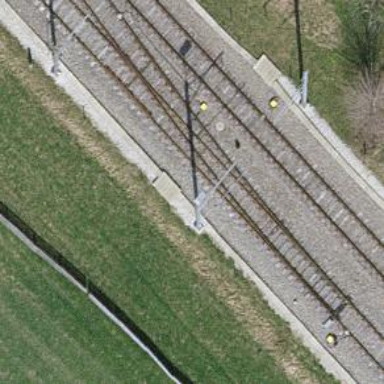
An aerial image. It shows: Railway siding with one electrified track and contact line.